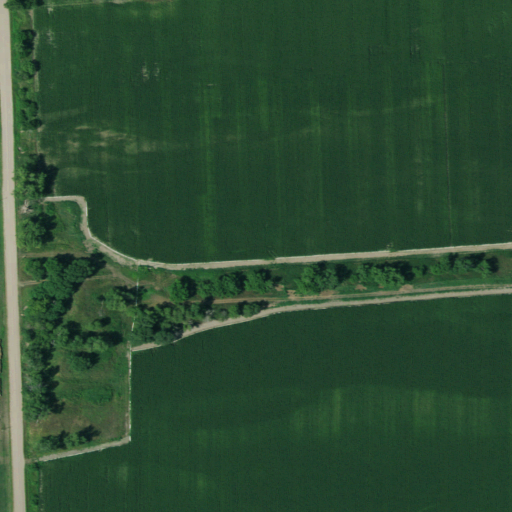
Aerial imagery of island in Nebraska named Clark Island containing cultivated crops, woody wetlands, open development, low intensity development, and medium intensity development